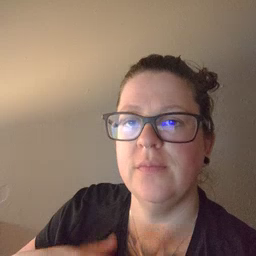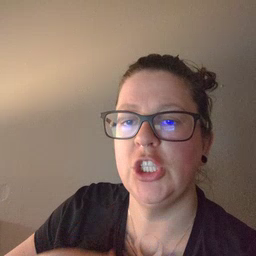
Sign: hungry